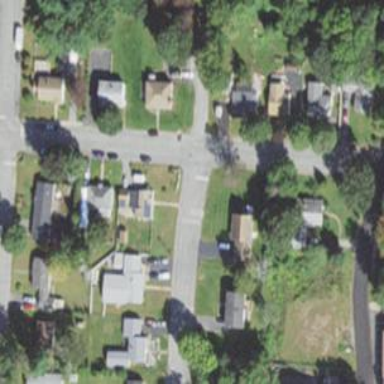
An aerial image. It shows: Residential driveway.